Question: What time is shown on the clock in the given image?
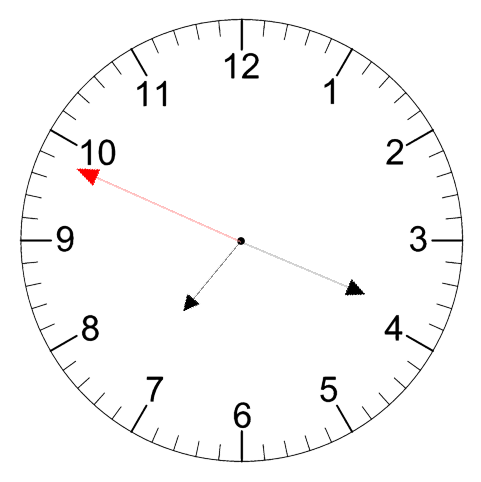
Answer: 07:18:49